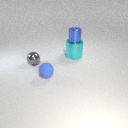
large cyan metal cylinder behind small blue rubber sphere